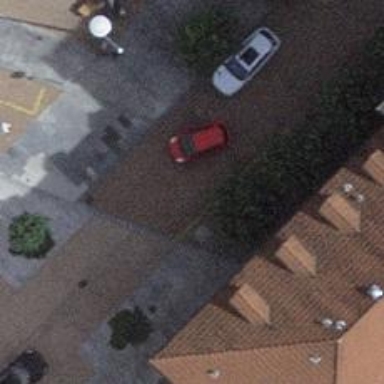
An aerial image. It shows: Residential road with cobblestone surface.